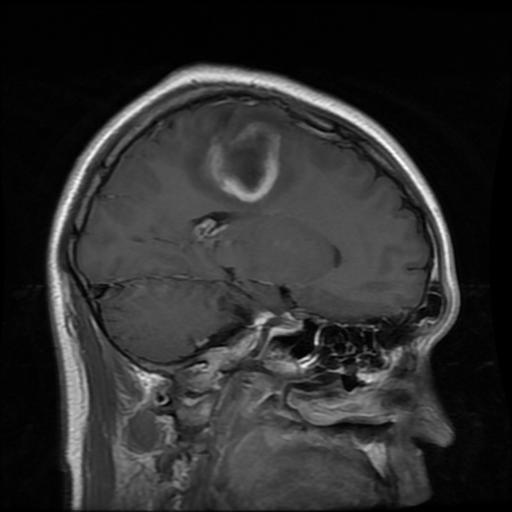
Label: glioma